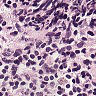
Metastatic tissue present: no